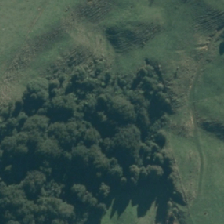
Land cover: indigenous_forest